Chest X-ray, PA view. Patient: 57 years old, sex F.
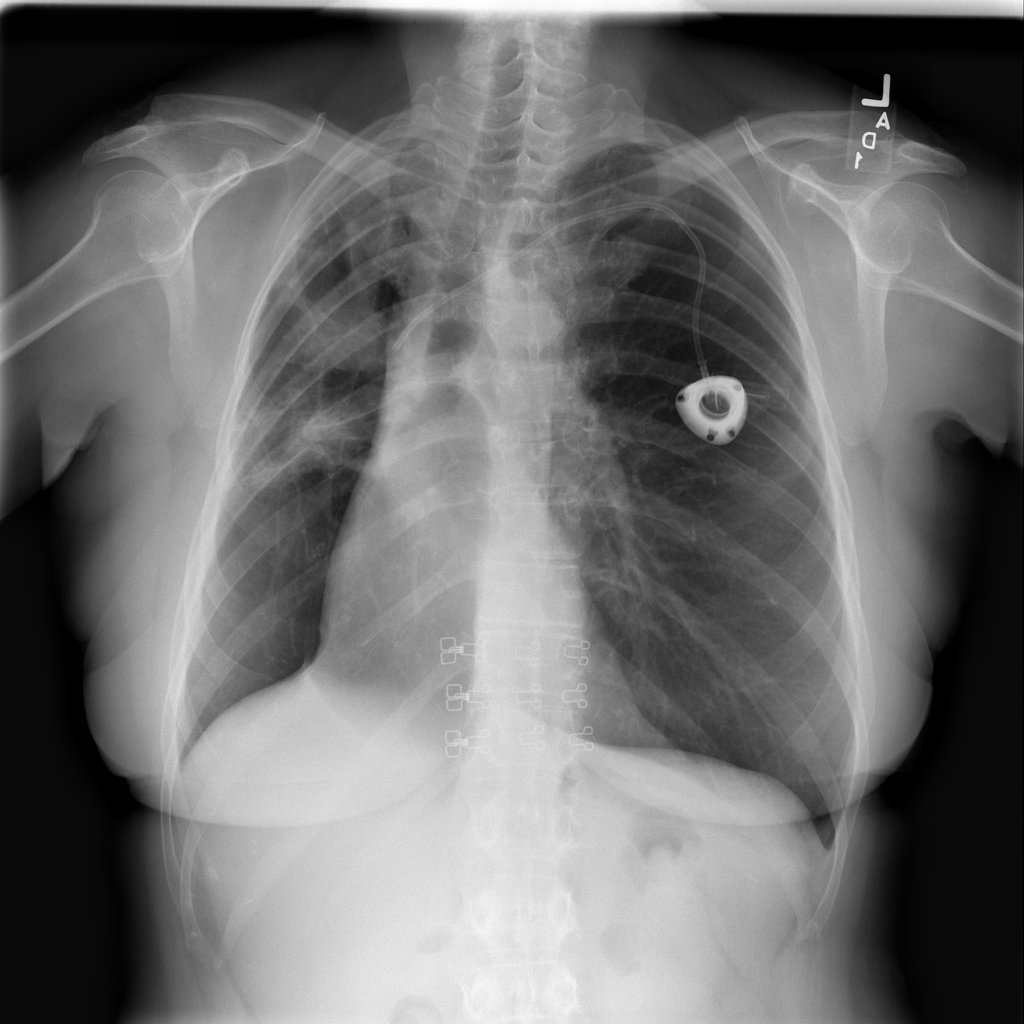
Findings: Mass